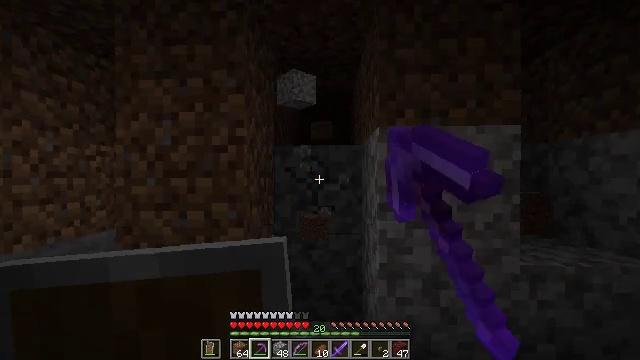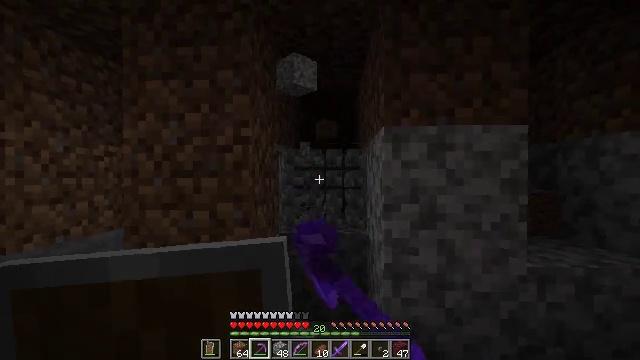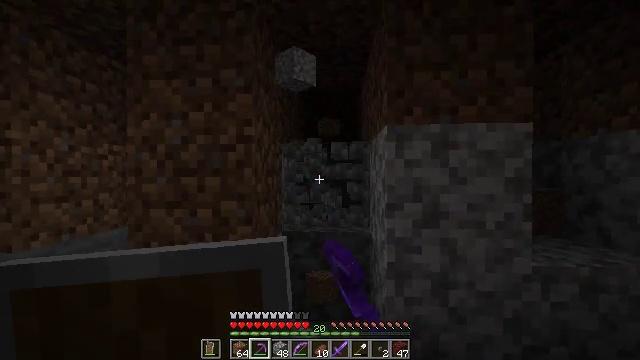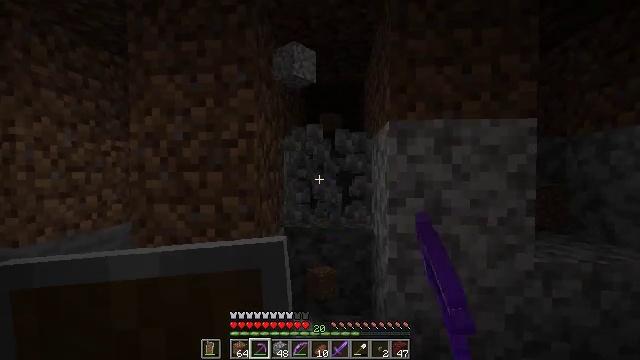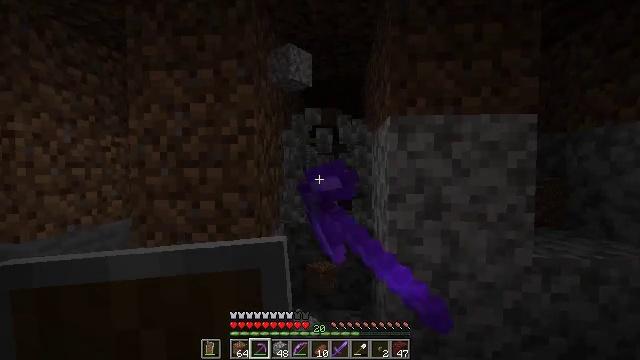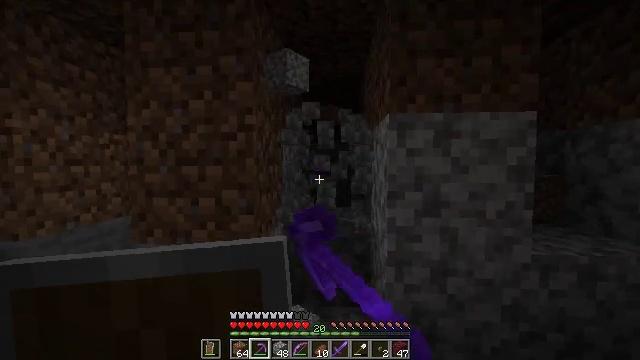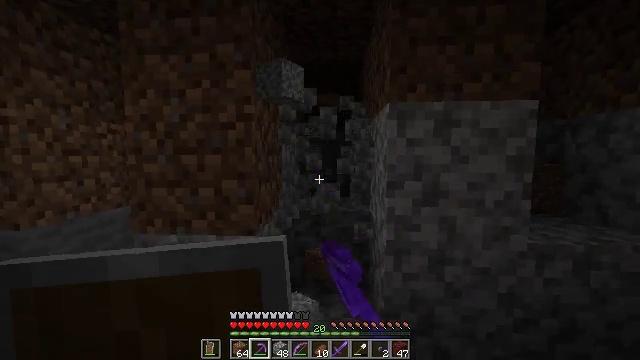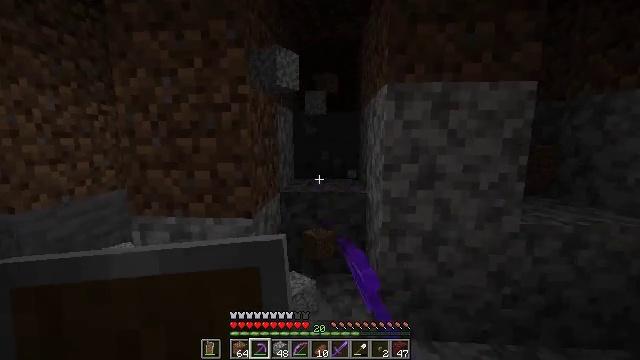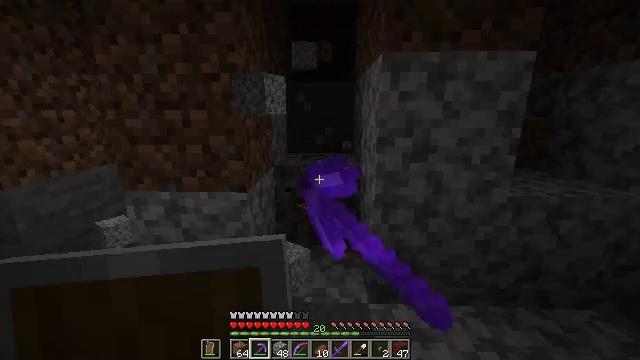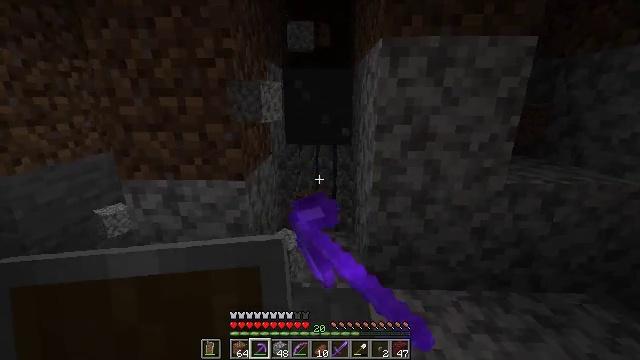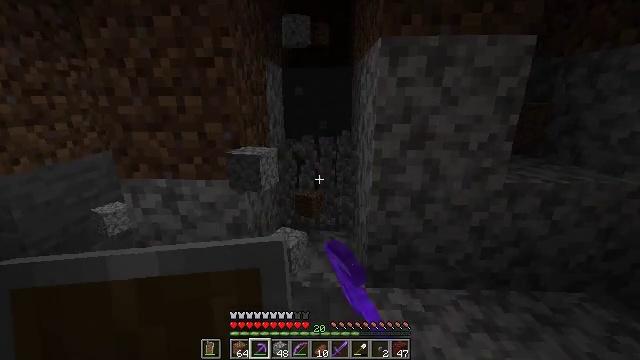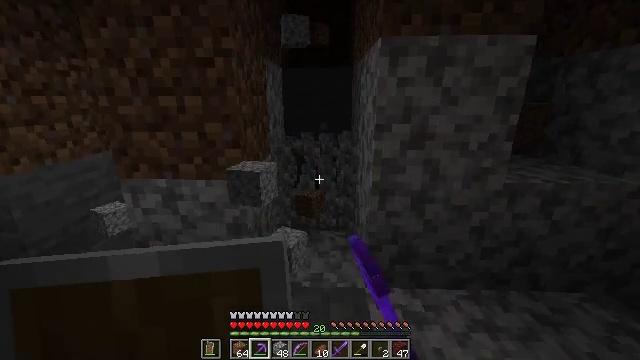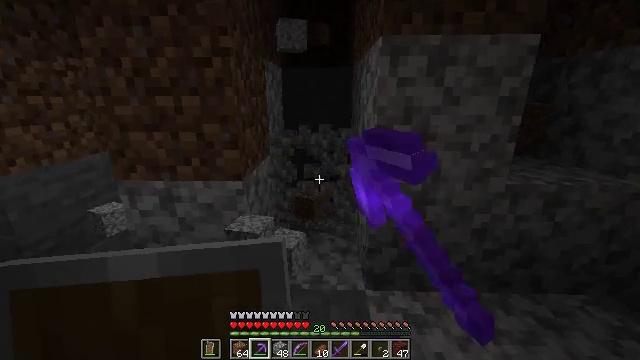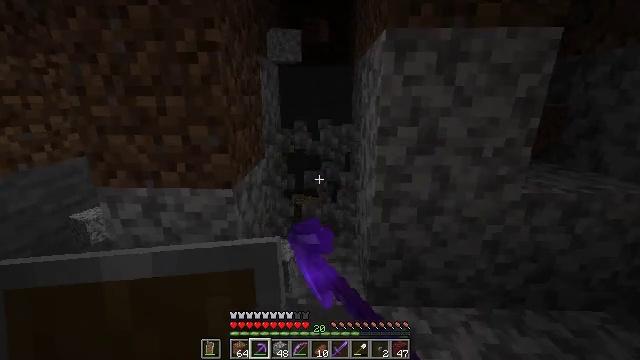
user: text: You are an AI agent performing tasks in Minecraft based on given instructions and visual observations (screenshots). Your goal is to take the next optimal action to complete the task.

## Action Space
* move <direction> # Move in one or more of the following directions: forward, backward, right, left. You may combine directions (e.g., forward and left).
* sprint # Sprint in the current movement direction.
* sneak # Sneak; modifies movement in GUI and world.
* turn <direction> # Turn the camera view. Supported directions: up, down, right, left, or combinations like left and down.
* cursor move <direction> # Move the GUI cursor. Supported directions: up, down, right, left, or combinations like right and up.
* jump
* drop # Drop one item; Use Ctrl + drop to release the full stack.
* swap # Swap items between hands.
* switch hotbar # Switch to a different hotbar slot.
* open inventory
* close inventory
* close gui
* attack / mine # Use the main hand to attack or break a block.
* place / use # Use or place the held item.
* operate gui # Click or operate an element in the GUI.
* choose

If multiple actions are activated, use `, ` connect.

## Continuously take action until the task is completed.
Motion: motion action
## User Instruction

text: Excavate some diorite.
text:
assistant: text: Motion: turn left, attack / mine
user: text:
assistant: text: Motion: attack / mine
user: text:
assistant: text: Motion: attack / mine
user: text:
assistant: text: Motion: attack / mine
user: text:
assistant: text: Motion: attack / mine
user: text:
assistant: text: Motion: turn down, attack / mine
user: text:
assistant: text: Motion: turn down, attack / mine
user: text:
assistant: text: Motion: turn right and down, attack / mine
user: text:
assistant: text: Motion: turn down, attack / mine
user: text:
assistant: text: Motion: attack / mine
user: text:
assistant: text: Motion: attack / mine
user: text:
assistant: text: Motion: move forward, attack / mine
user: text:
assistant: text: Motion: move forward, attack / mine
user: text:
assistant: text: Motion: attack / mine